【题型】解答题　【知识点】立体几何　【难度】easy
在直四棱柱 $ABCD-A_1B_1C_1D_1$ 中，$AB // CD$，$AB \perp AD$，$AB=2$，$AD=3$，$DC=4$。

(1) 求证：$A_1B // \text{平面 } DCC_1D_1$；

(2) 若四棱柱 $ABCD-A_1B_1C_1D_1$ 体积为 36，求二面角 $A_1-BD-A$ 大小。
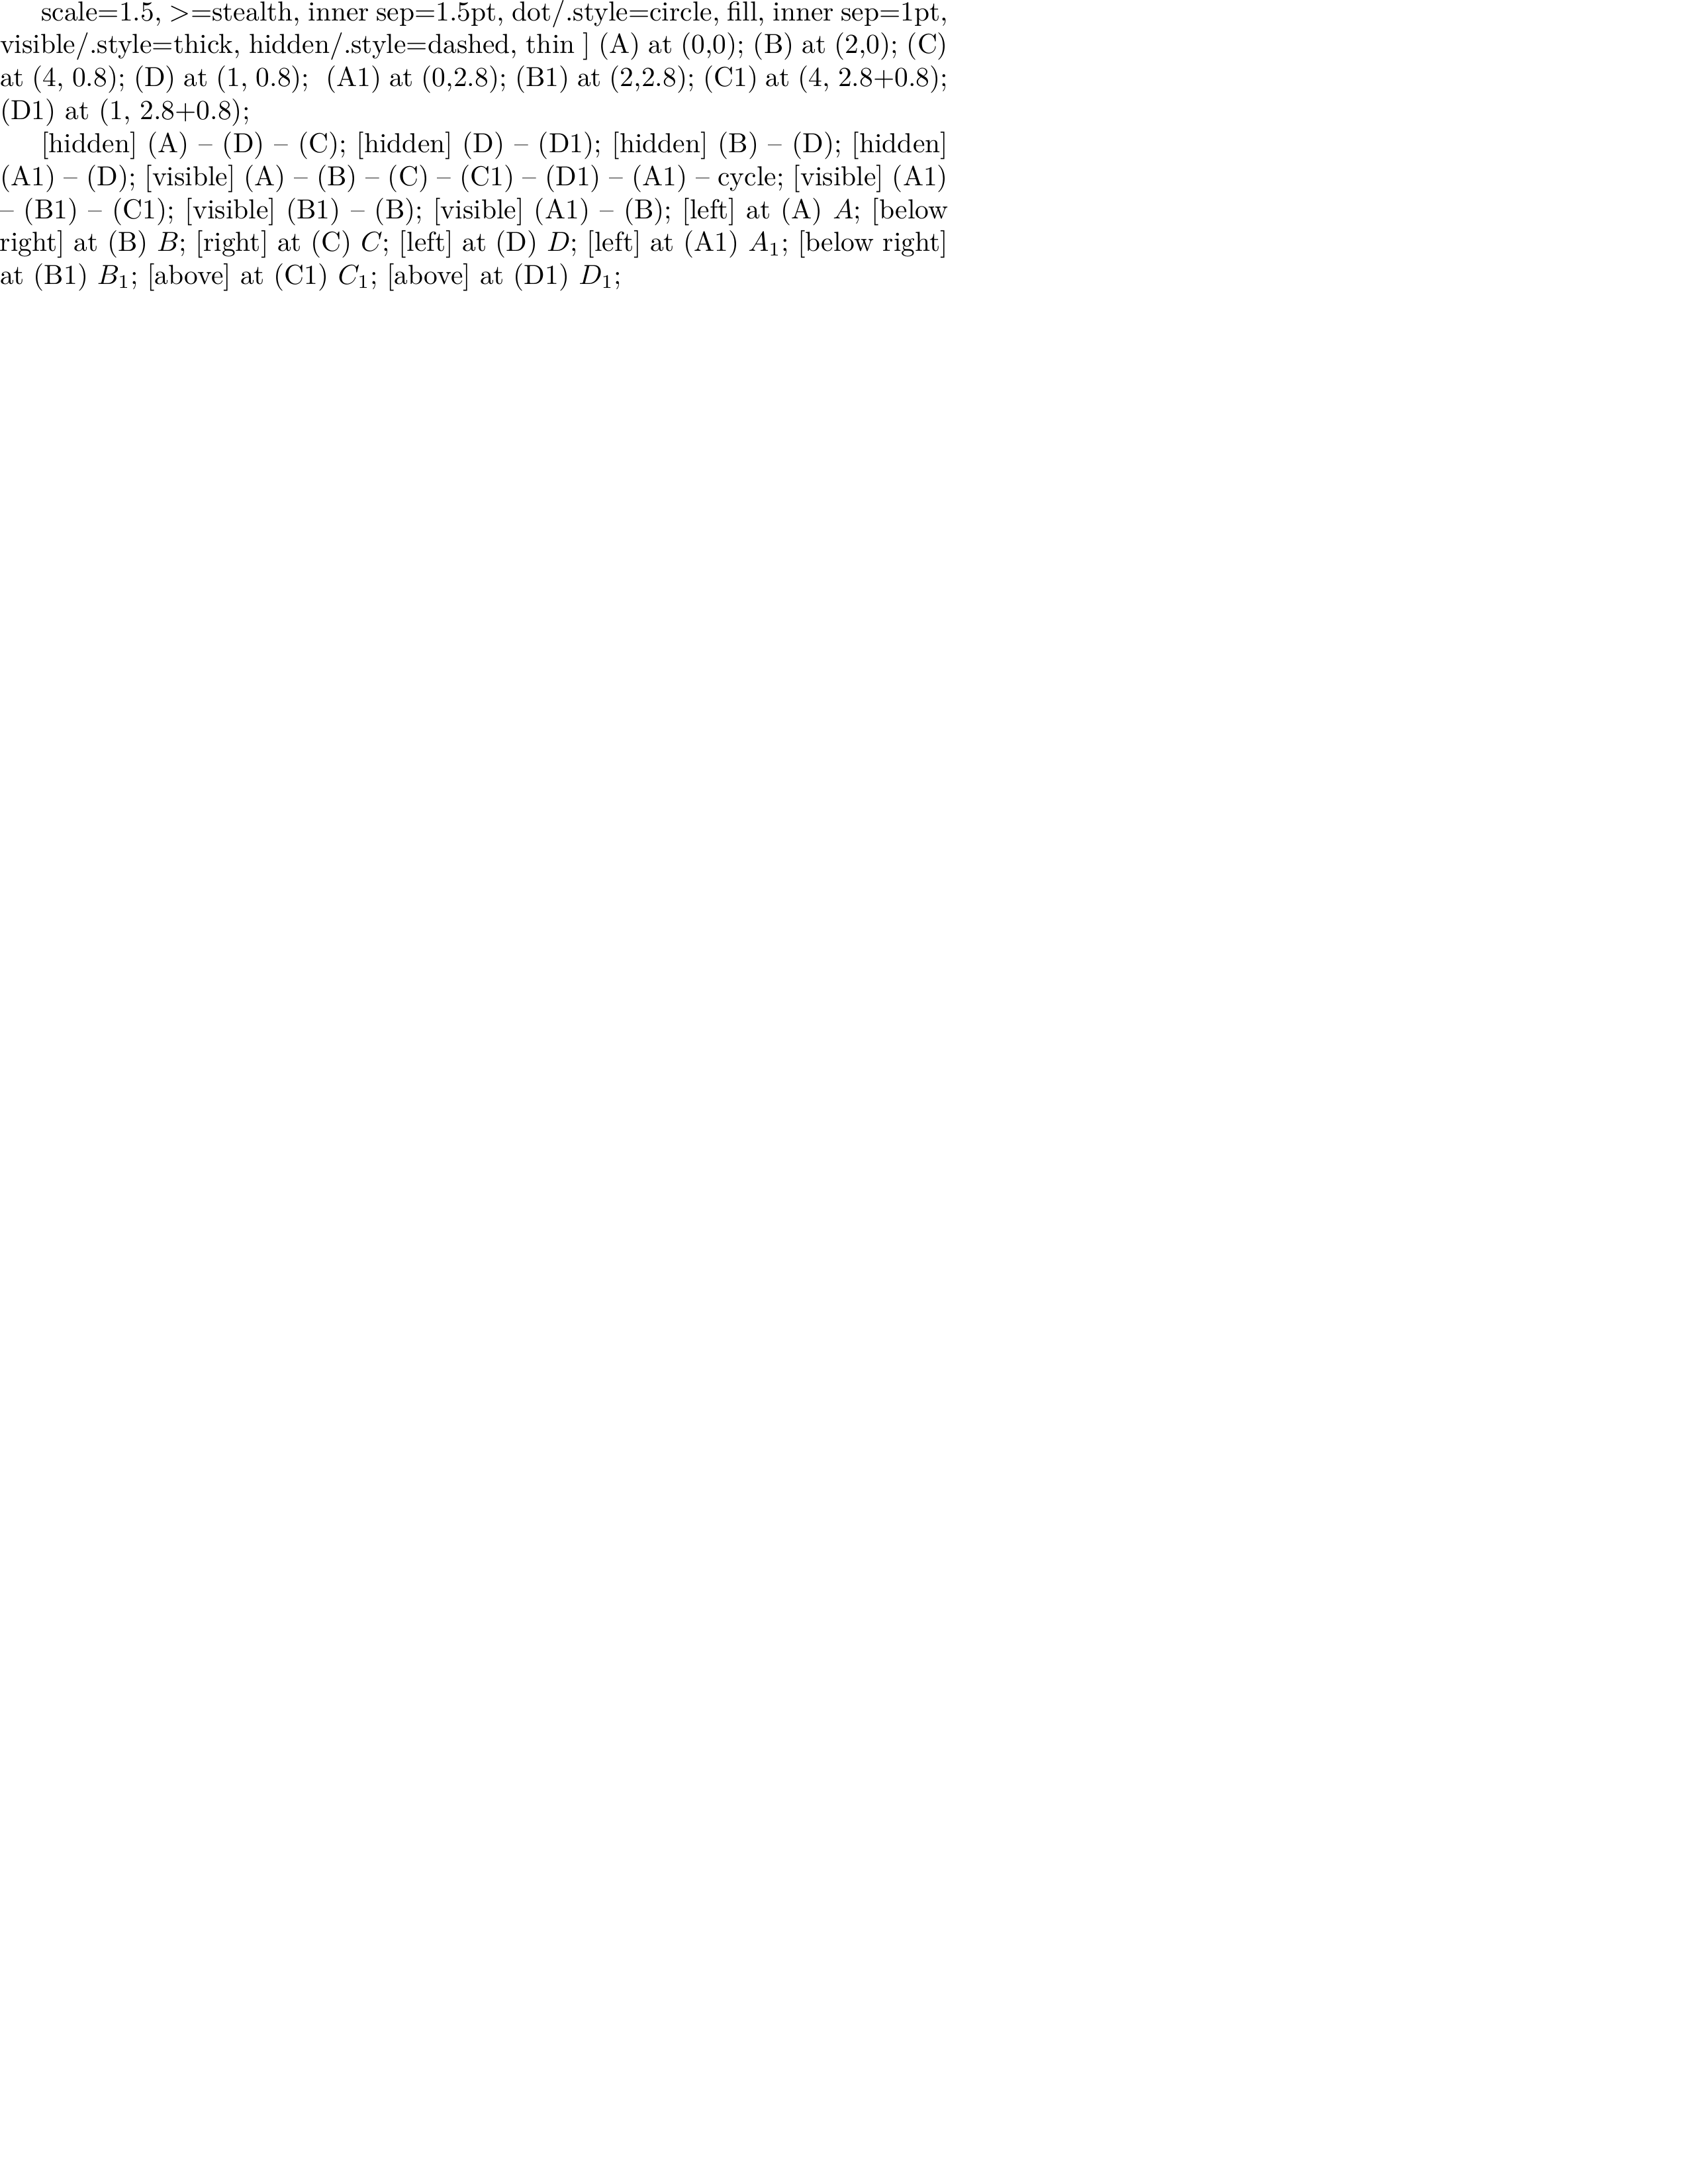
【解答】
\textbf{【详解】}

(1) 由题意知，$AA_1 // DD_1$，

因为 $AA_1 \not\subset \text{平面 } DCC_1D_1$，$DD_1 \subset \text{平面 } DCC_1D_1$，

所以 $AA_1 // \text{平面 } DCC_1D_1$，

因为 $AB // DC$，且 $AB \not\subset \text{平面 } DCC_1D_1$，$DC \subset \text{平面 } DCC_1D_1$，

所以 $AB // \text{平面 } DCC_1D_1$，

又 $AA_1 \cap AB = A$，$AA_1, AB \subset \text{平面 } ABB_1A_1$，

所以 $\text{平面 } ABB_1A_1 // \text{平面 } DCC_1D_1$，

因为 $A_1B \subset \text{平面 } ABB_1A_1$，

所以 $A_1B // \text{平面 } DCC_1D_1$。

(2) 由题意知，底面 $ABCD$ 为直角梯形，

所以梯形 $ABCD$ 的面积 $S = \frac{(2+4) \times 3}{2} = 9$，

因为四棱柱 $ABCD-A_1B_1C_1D_1$ 的体积为 36，

所以 $AA_1 = \frac{36}{S} = 4$，

过 $A$ 作 $AE \perp BD$ 于 $E$，连接 $A_1E$，

因为 $AA_1 \perp \text{平面 } ABCD$，且 $BD \subset \text{平面 } ABCD$，

所以 $AA_1 \perp BD$，

又 $AA_1 \cap AE = A$，$AA_1, AE \subset \text{平面 } AA_1E$，

所以 $BD \perp \text{平面 } AA_1E$，

因为 $A_1E \subset \text{平面 } AA_1E$，所以 $BD \perp A_1E$，

所以 $\angle A_1EA$ 即为二面角 $A_1-BD-A$ 的平面角，

在 Rt $\triangle ABD$ 中，$AE \cdot BD = AB \cdot AD$，

所以 $AE = \frac{AB \cdot AD}{BD} = \frac{2 \times 3}{\sqrt{2^2 + 3^2}} = \frac{6\sqrt{13}}{13}$，

所以 $\tan \angle A_1EA = \frac{AA_1}{AE} = \frac{4}{\frac{6\sqrt{13}}{13}} = \frac{2\sqrt{13}}{3}$，即 $\angle A_1EA = \arctan \frac{2\sqrt{13}}{3}$，

故二面角 $A_1-BD-A$ 的大小为 $\arctan \frac{2\sqrt{13}}{3}$。

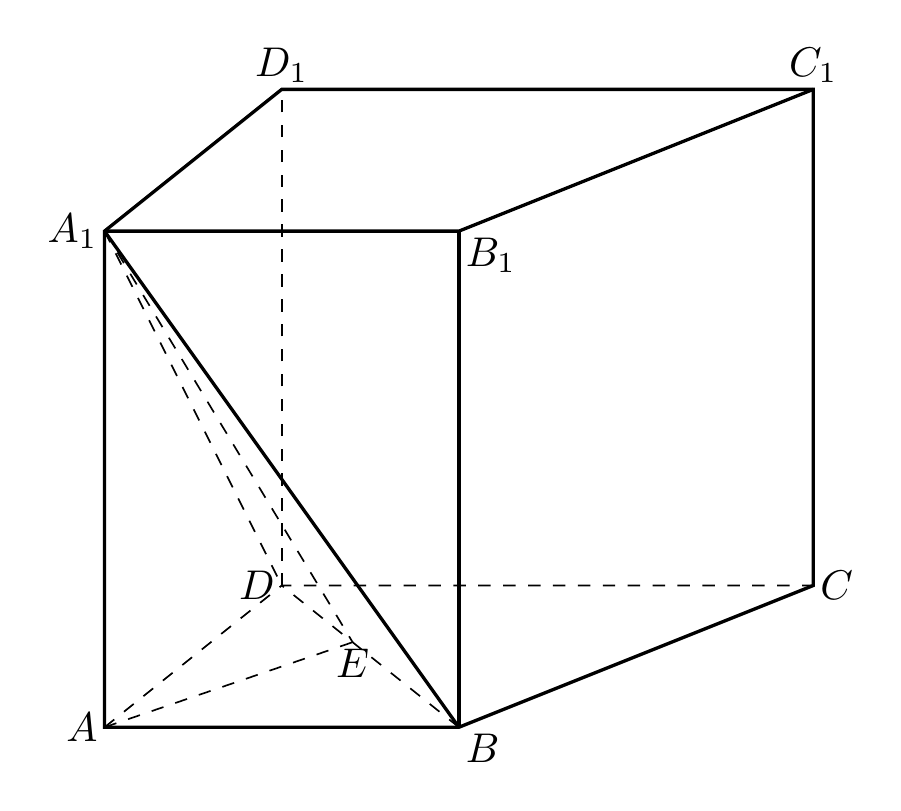